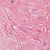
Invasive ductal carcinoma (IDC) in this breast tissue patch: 0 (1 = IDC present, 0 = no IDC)